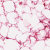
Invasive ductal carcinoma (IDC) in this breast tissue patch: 0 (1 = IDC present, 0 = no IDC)